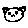
Label: cat